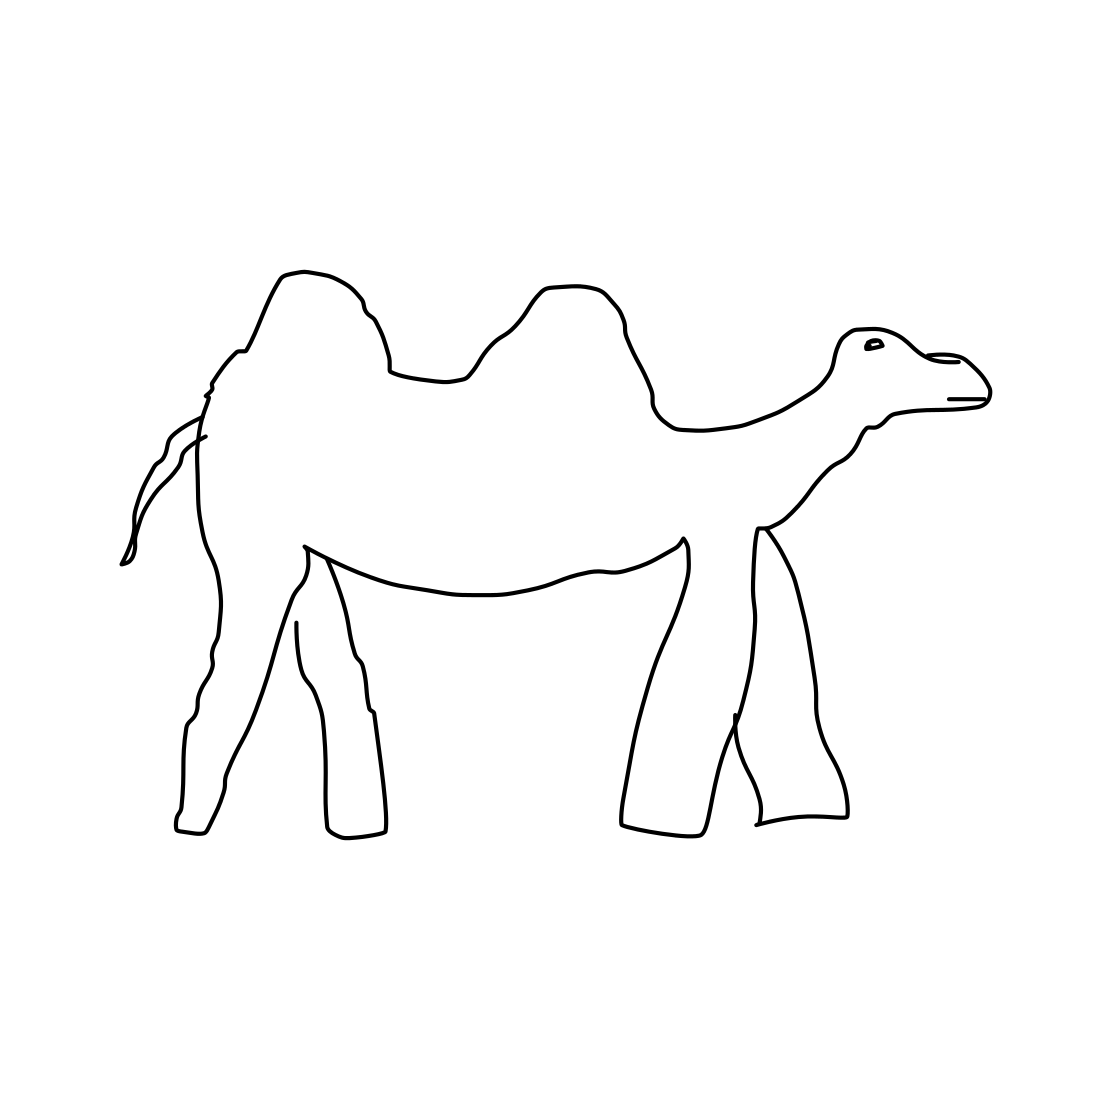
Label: camel